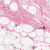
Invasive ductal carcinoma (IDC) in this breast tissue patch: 0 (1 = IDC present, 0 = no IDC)